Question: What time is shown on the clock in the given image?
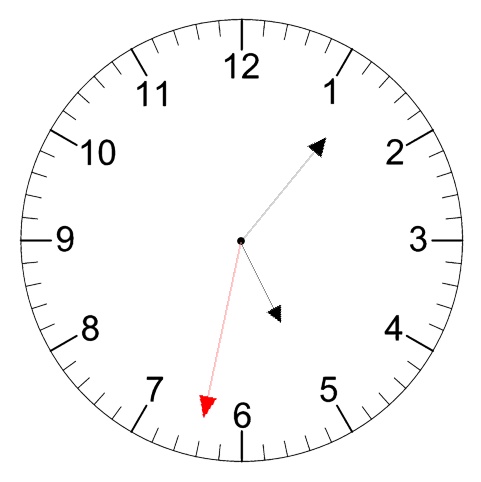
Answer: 05:06:32